Question: I am able to successfully put a link in the pdf with a friendly name:
'''
Anchor anchor = new Anchor("Google", linkFont);
anchor.Reference = "https://www.google.com";
doc.Add(anchor);
'''

However, I cannot get get the anchor to work within a PdfPCell.
Here is what I have tried so far:
'''
var memberCell = new PdfPCell();
Anchor anchor = new Anchor("Google", linkFont);
anchor.Reference = "https://www.google.com";
memberCell.AddElement(new Anchor(anchor));
'''
That displays the exception:
I also tried:
'''
var memberCell = new PdfPCell();
Anchor anchor = new Anchor("Google", linkFont);
anchor.Reference = "https://www.google.com";
memberCell.AddElement(new Phrase(anchor));
'''
This does not throw an exception but it isn't a link it is just the word "Google".
I am using the newest version of iTextSharp at this time v.(5.4.4.0)
Any help on this would be greatly appreciated.
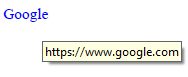
Answer: Instead of an 'Anchor' use a 'Chunk' and call the 'SetAnchor()' method:
'''
var c = new Chunk("Google");
c.SetAnchor("https://www.google.com");
memberCell.AddElement(c);
'''